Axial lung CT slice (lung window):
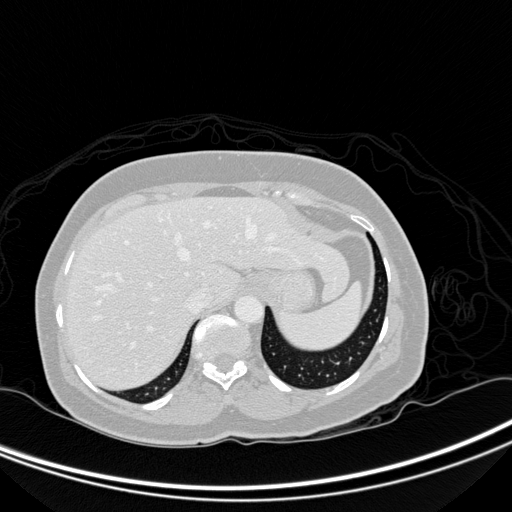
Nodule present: no